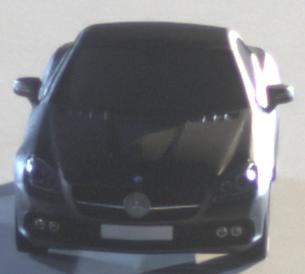
Make: Mercedes-Benz
Model: SLK 200
Detailed model: SLK-Class (172)
Model produced from: 2011/03
Model produced until: 2015/04
Doors: 2
Color: gray
Road condition: dry road
Daytime: night
Contrast: high contrast